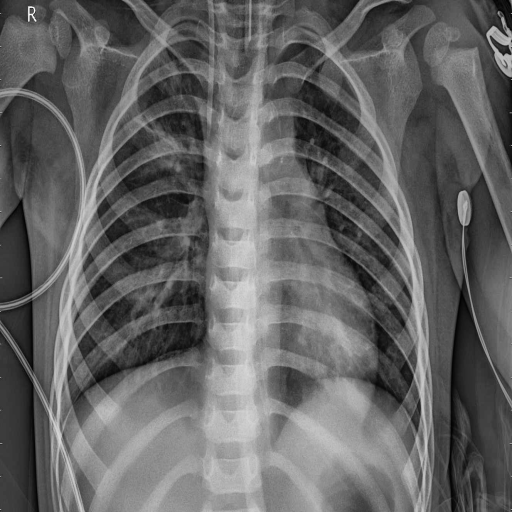
Finding: PNEUMONIA